Question: I'm requesting "public_profile", "email", "user_friends", "user_birthday", "user_location" information from my iPhone app users' and on my Facebook app settings, I've configured my app's 1024 x 1024 logo. When the app asks for the first time permission, my app's logo is visible on the permission confirm screen of Facebook web login. In the consequent permission requests, Facebook SDK shows the confirm page as shown here, but now there's this gear icon instead of my app's icon and the user's profile photo.
In another app of mine, this doesn't happen and I can always see the app's icon and the user's profile photo. I compared their settings but couldn't catch the difference. I must be missing something but I can't figure it out.
I'm using Facebook-iOS-SDK v3.14.
Do you have any ideas?

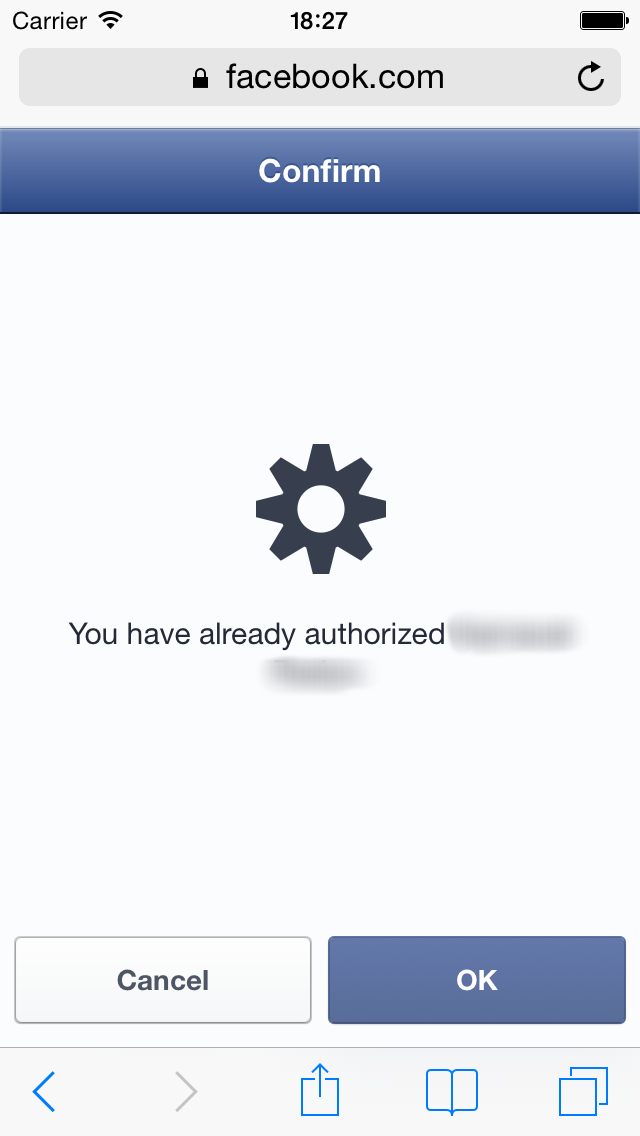
Answer: It looks like facebook intended this behavior after their latest SDK release.
<URL> I've found the related facebook bug report and they have closed it as "By Design". According to a member of the Facebook Platform Team :
> This is by design. The confirmation dialog does not serve the app icon, but instead uses an non-app specific icon.